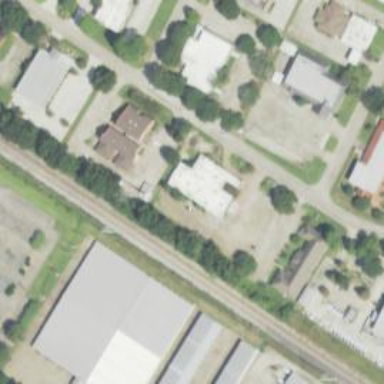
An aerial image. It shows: Building used for storage rental.